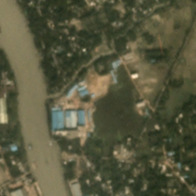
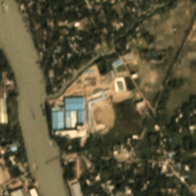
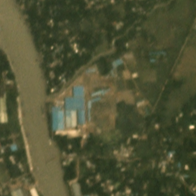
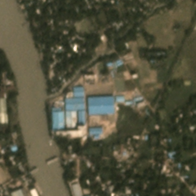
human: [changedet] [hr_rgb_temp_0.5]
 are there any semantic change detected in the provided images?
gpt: Some woods are removed  beside the road .

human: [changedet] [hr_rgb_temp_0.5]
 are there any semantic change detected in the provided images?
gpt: Many new buildings are appeared in the scene .

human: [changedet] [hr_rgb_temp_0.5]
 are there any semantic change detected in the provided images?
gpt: Trees are replaced by new buildings  in the scene .

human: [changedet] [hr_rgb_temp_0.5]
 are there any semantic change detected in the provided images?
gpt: deforestation occurred and new buildings appeared .

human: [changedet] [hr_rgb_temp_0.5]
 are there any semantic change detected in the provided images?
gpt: several new arranged buildings appeared .